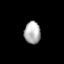
Tissue: lung
Cell type: Epithelial cells
Senescence score: 0.2387
Nuclear area (px): 351
Mean DAPI intensity: 177.9